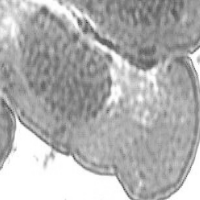
Label: prophase